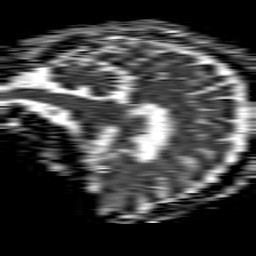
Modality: ADC
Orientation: sagittal
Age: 80
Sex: female
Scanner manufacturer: philips
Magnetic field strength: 1.5 T
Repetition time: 4.6 s
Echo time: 0.08517 s